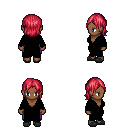
a pixel art fantasy rpg character, female body template, human, dark skin, black robe, magenta pants, ruby red long bangs hairstyle, gray slippers, four views (front, back, left, right), 2x2 character sprite sheet, small pixel art, hard edges, no anti-aliasing